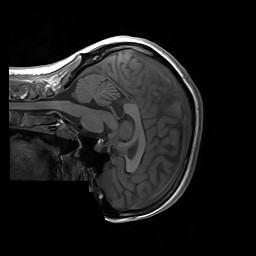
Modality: T1w
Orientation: sagittal